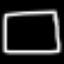
Label: square